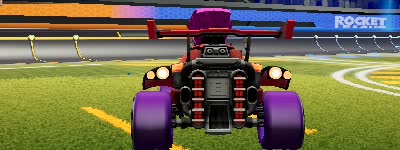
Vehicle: octane